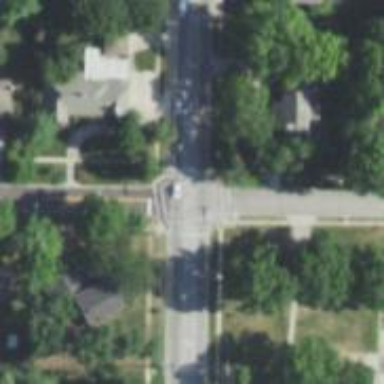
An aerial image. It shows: Solid stop line on the road marking.